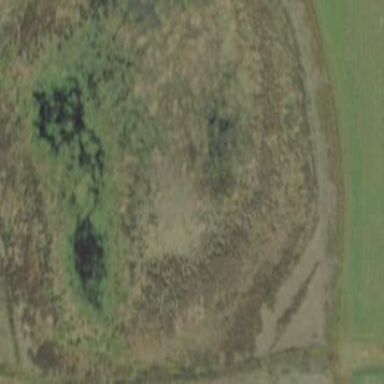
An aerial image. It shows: Marsh wetland.